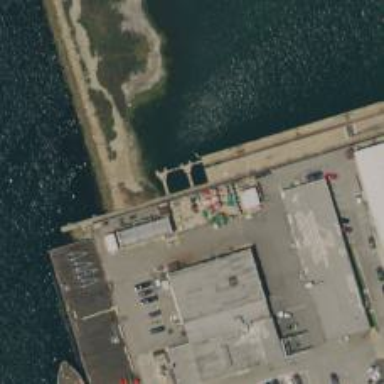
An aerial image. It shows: Man-made pier.